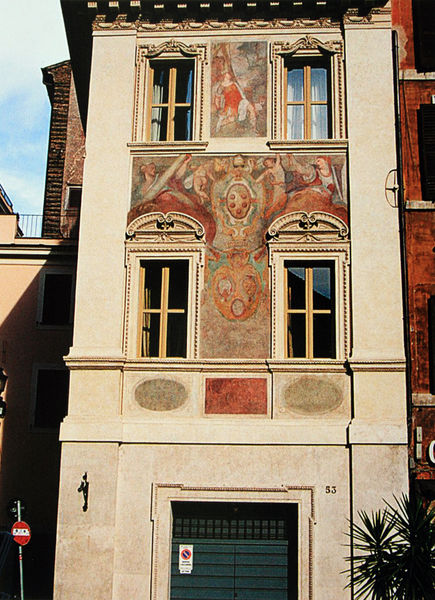
Titel: Fassade des Palazettos Chermandio mit der Vision des Heiligen Eustachius und weiteren Fresken
Künstler: Taddeo Zuccari
Standort: Rom
Institution: Palazzetto Chermandio
Schlagwörter: blau, gemälde, himmel, schatten, weiß, wolken, frauen, gelb, grün, menschen, ocker, braun, bunt, fenster, frankreich, glas, hell, licht, mitte, straße, tür, zeichen, dach, gebäude, haus, rot, malerei, ornament, wand, architektur, vorhang, felder, sonne, kind, personen, front, terrasse, ansicht, fassade, italien, fahne, pilaster, gardine, gardinen, vorhänge, detail, verzierung, wandmalerei, stuck, geländer, palme, tor, foto, fotografie, photographie, erker, schild, fensterkreuz, hauswand, kreuz, scheiben, schilder, photo, fries, wappen, sims, wandbilder, gesims, sandstein, farbfoto, fresken, einfahrt, etagen, geschosse, fresko, schlüssel, heilig, bemalung, stockwerke, gebälk, backsteine, hausfassade, aufriss, tympanon, kolossalordnung, medici, fasade, toreinfahrt, garage, wandbemalung, verkehrsschild, verkehrsschilder, verkehrszeichen, früher, verkröpft, straßenschild, tefeln, einbahnstraße, schweifgiebel, ohrung, kunst am bau, einfahrt verboten, doppelstöckig, ims, papstwappen, fahnenhalterung, parkverbot, sgrafito, wandmaleri, 1890, vekehrsschilder, vrekehrsschilder, 53, schmsl